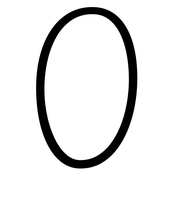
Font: Gluten_Thin